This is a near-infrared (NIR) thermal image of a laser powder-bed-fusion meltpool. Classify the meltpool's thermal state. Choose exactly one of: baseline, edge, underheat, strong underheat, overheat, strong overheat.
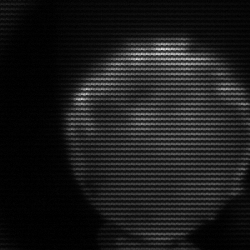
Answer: edge